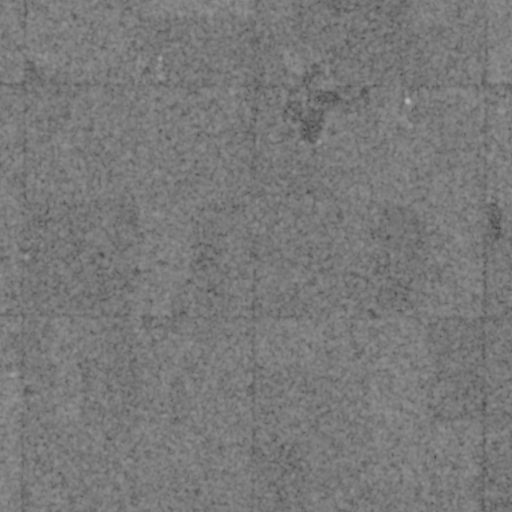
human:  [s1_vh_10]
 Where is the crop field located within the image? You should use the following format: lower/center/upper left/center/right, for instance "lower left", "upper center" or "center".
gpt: The crop field is located in the upper right of the image.
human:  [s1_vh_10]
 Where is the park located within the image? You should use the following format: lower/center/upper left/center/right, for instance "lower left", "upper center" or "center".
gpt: There is no park in the image.

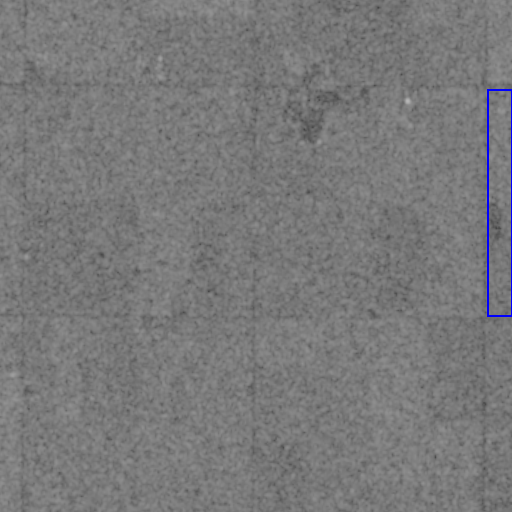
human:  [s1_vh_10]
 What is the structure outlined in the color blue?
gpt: The structure outlined in blue is a crop field.
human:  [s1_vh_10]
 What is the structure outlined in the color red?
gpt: There is no red outline.